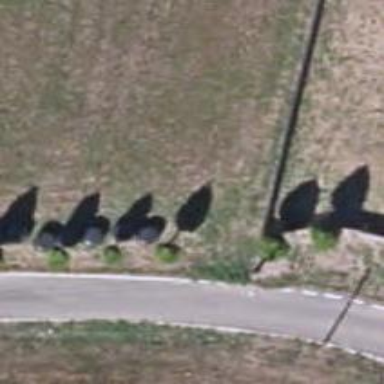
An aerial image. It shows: Row of trees in natural setting.